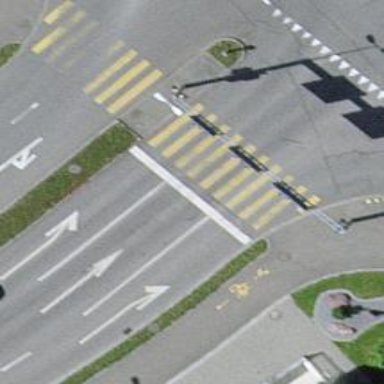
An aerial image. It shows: Road with traffic signals.